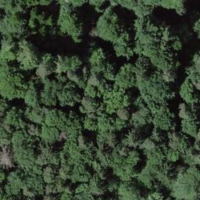
EUNIS habitat code: 44
Species observed at this site:
Allium ursinum
Clematis vitalba